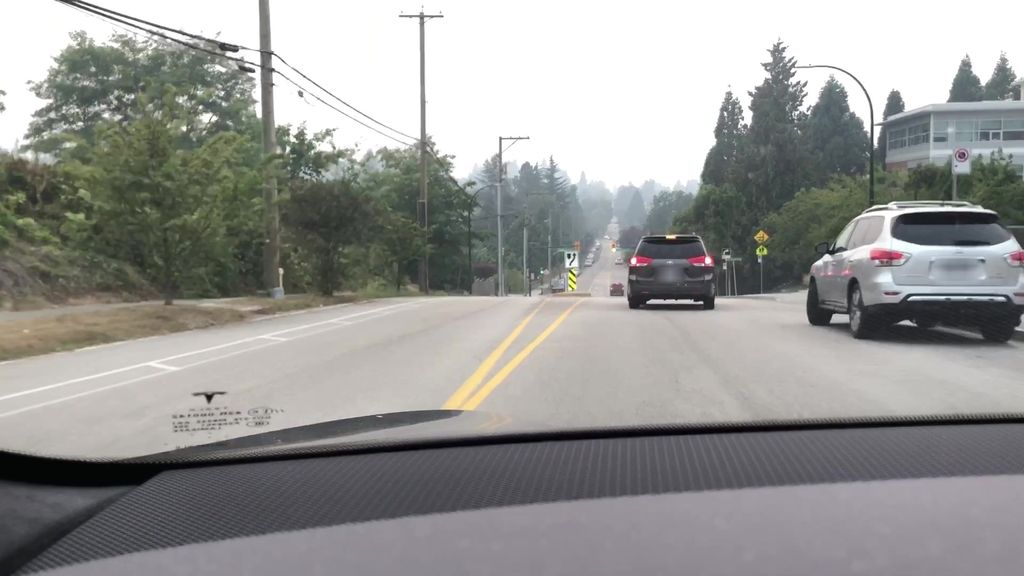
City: vancouver